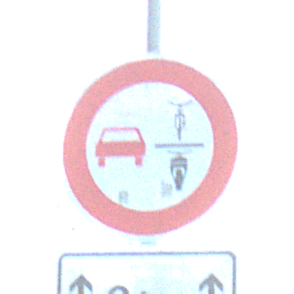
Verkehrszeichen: VerbotUeberholenEinspurigeFahrzeuge
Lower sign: LaengeEinerStrecke2
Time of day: SunriseSunset
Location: Outdoor (Nature)
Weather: Clear
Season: Winter
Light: Natural